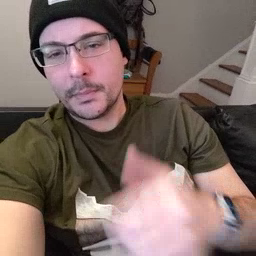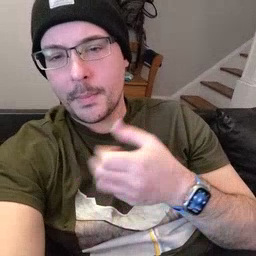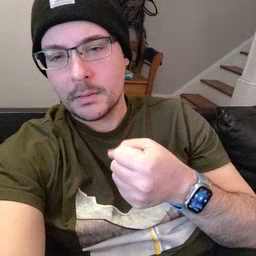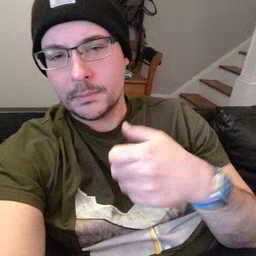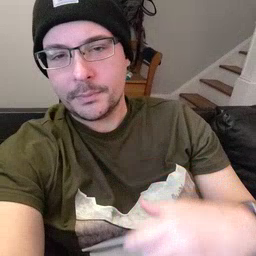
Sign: milk